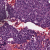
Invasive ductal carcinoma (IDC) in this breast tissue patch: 1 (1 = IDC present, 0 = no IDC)